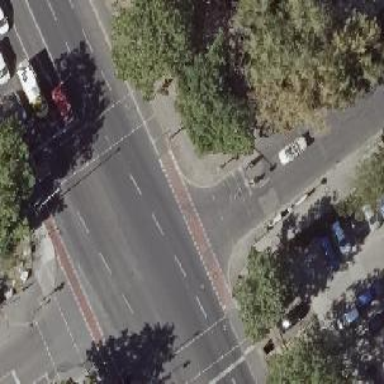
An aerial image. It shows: Road with traffic signals controlling the flow of traffic.